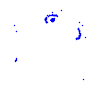
Particle: kaon